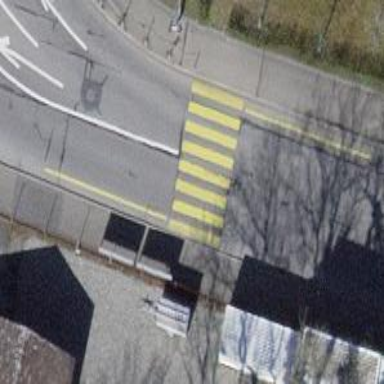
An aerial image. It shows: Marked crossing on the road.